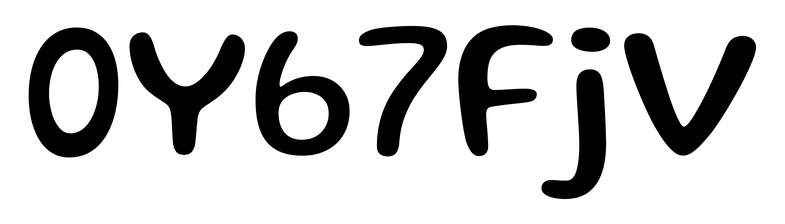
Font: Gluten_Regular